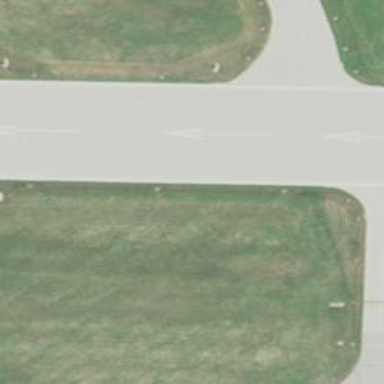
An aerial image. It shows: Runway with displaced threshold at the airport.